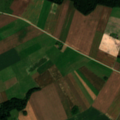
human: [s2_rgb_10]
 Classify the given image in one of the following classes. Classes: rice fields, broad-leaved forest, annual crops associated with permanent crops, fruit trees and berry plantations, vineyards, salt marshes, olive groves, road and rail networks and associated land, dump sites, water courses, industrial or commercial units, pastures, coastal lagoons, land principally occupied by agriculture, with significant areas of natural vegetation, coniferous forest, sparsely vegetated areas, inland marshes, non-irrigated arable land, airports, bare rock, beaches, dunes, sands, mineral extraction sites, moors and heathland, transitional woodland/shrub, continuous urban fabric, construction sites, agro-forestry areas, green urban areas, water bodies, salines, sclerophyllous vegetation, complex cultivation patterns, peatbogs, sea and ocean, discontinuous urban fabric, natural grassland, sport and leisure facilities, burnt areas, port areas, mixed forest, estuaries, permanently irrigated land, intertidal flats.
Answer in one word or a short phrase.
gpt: non-irrigated arable land, complex cultivation patterns, mixed forest